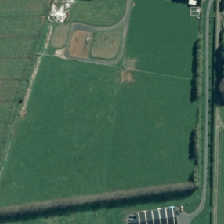
Land cover: shortrotation_cropland